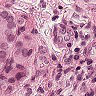
Metastatic tissue present: yes